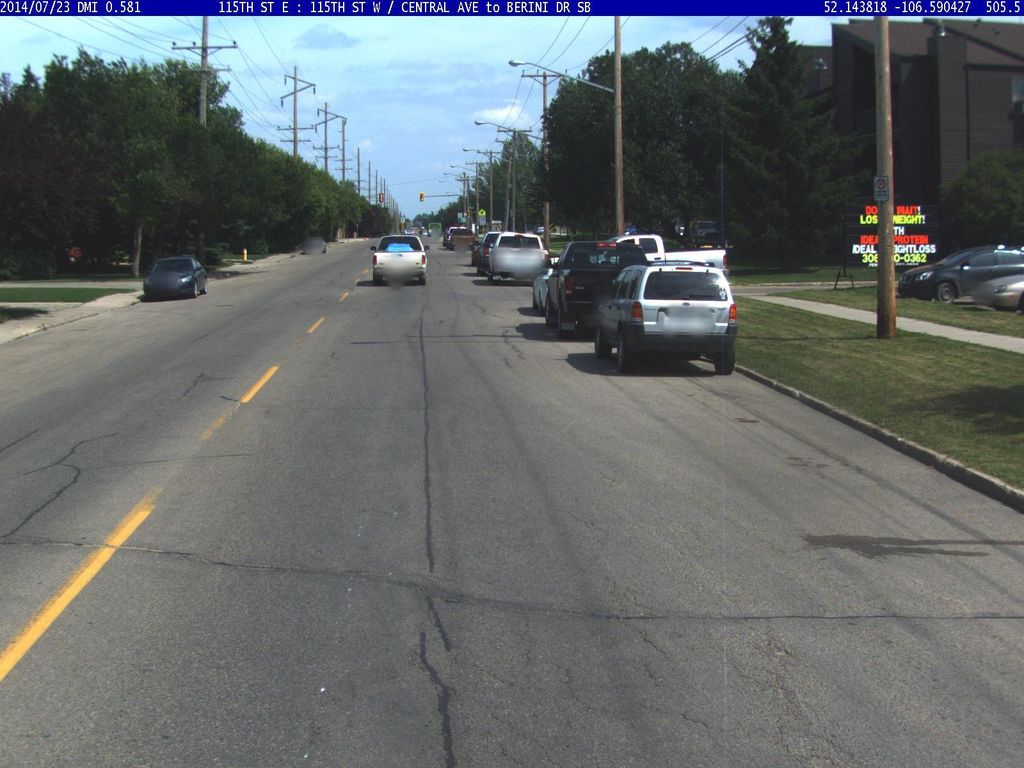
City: saskatoon